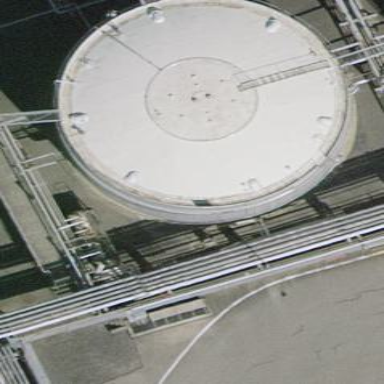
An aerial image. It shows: Building with storage tank.